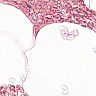
Metastatic tissue present: no